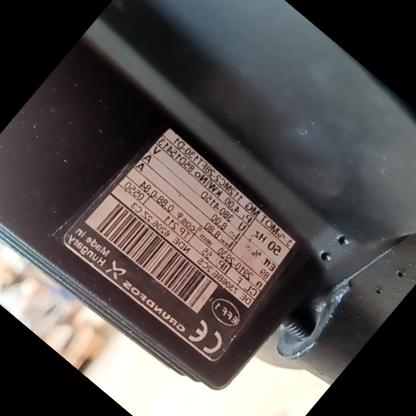
Klasa: tabliczka-znamionowa